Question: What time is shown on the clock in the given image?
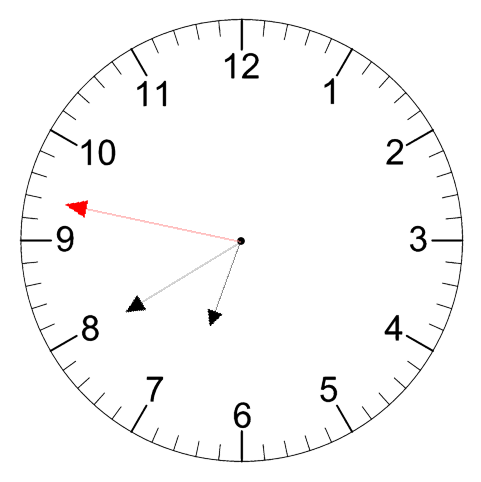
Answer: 06:39:47